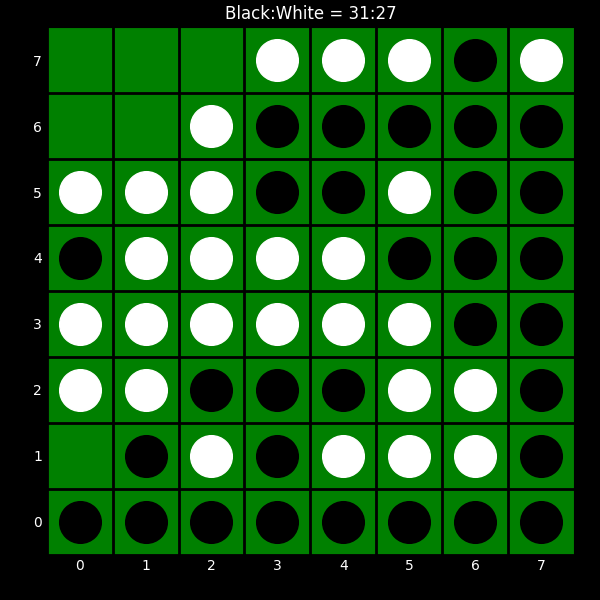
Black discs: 31
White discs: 27